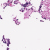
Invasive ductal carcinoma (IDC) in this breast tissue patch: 0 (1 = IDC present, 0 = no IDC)